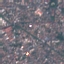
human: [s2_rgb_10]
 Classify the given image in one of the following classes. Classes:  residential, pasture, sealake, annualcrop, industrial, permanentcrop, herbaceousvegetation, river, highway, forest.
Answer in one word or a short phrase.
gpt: Residential